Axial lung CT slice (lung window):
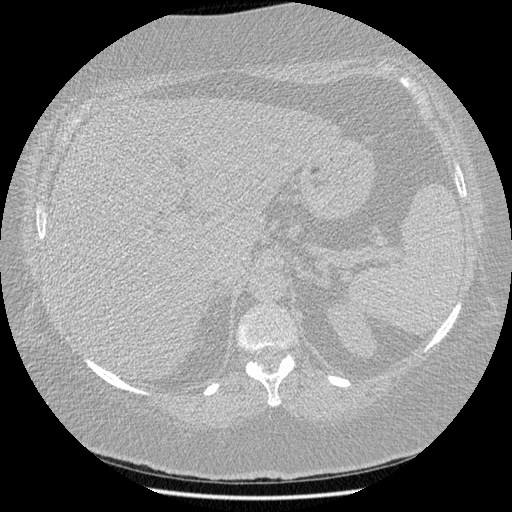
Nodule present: no